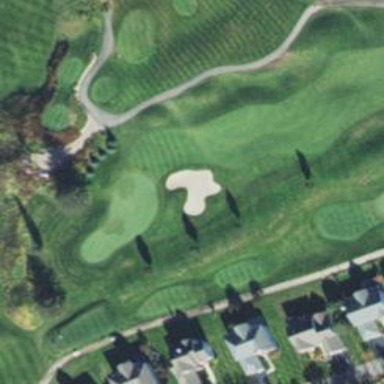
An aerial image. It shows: Golf hole.